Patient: sex F, age 26
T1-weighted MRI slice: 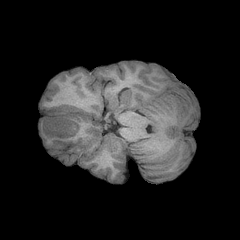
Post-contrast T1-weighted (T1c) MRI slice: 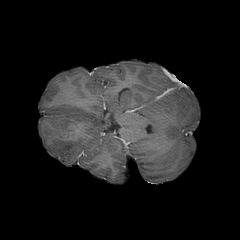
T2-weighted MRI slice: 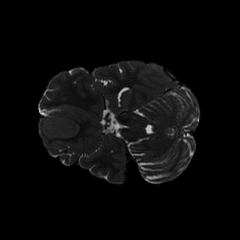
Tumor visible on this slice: yes
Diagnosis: Glioblastoma, IDH-wildtype
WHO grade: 4